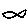
Label: fish